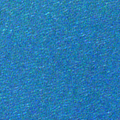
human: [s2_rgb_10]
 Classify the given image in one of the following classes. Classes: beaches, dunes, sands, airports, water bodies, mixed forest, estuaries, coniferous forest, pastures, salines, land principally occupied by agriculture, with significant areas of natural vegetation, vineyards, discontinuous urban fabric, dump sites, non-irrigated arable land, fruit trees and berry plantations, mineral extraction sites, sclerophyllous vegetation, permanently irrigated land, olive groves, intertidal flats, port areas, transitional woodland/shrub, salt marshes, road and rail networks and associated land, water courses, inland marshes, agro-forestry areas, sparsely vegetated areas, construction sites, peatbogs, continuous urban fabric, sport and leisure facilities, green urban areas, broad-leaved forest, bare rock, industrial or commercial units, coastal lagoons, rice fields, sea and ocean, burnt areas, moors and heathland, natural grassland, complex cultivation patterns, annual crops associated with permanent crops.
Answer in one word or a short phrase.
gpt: sea and ocean